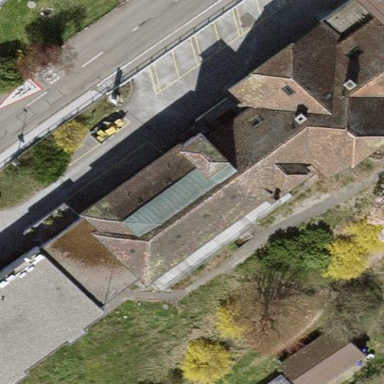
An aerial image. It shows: Hospital building.